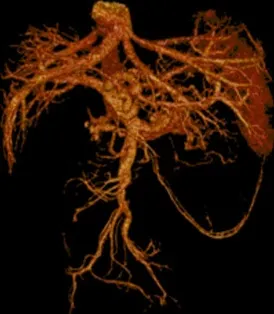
Main clinical findings of the proband. (D) Multiple aneurysms and aneurysmal dilation of the celiac trunk, proper hepatic artery, left hepatic artery, splenic artery, and both kidneys; arterial dissection of the celiac trunk and splenic artery is evident.
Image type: radiology (ct)